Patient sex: M
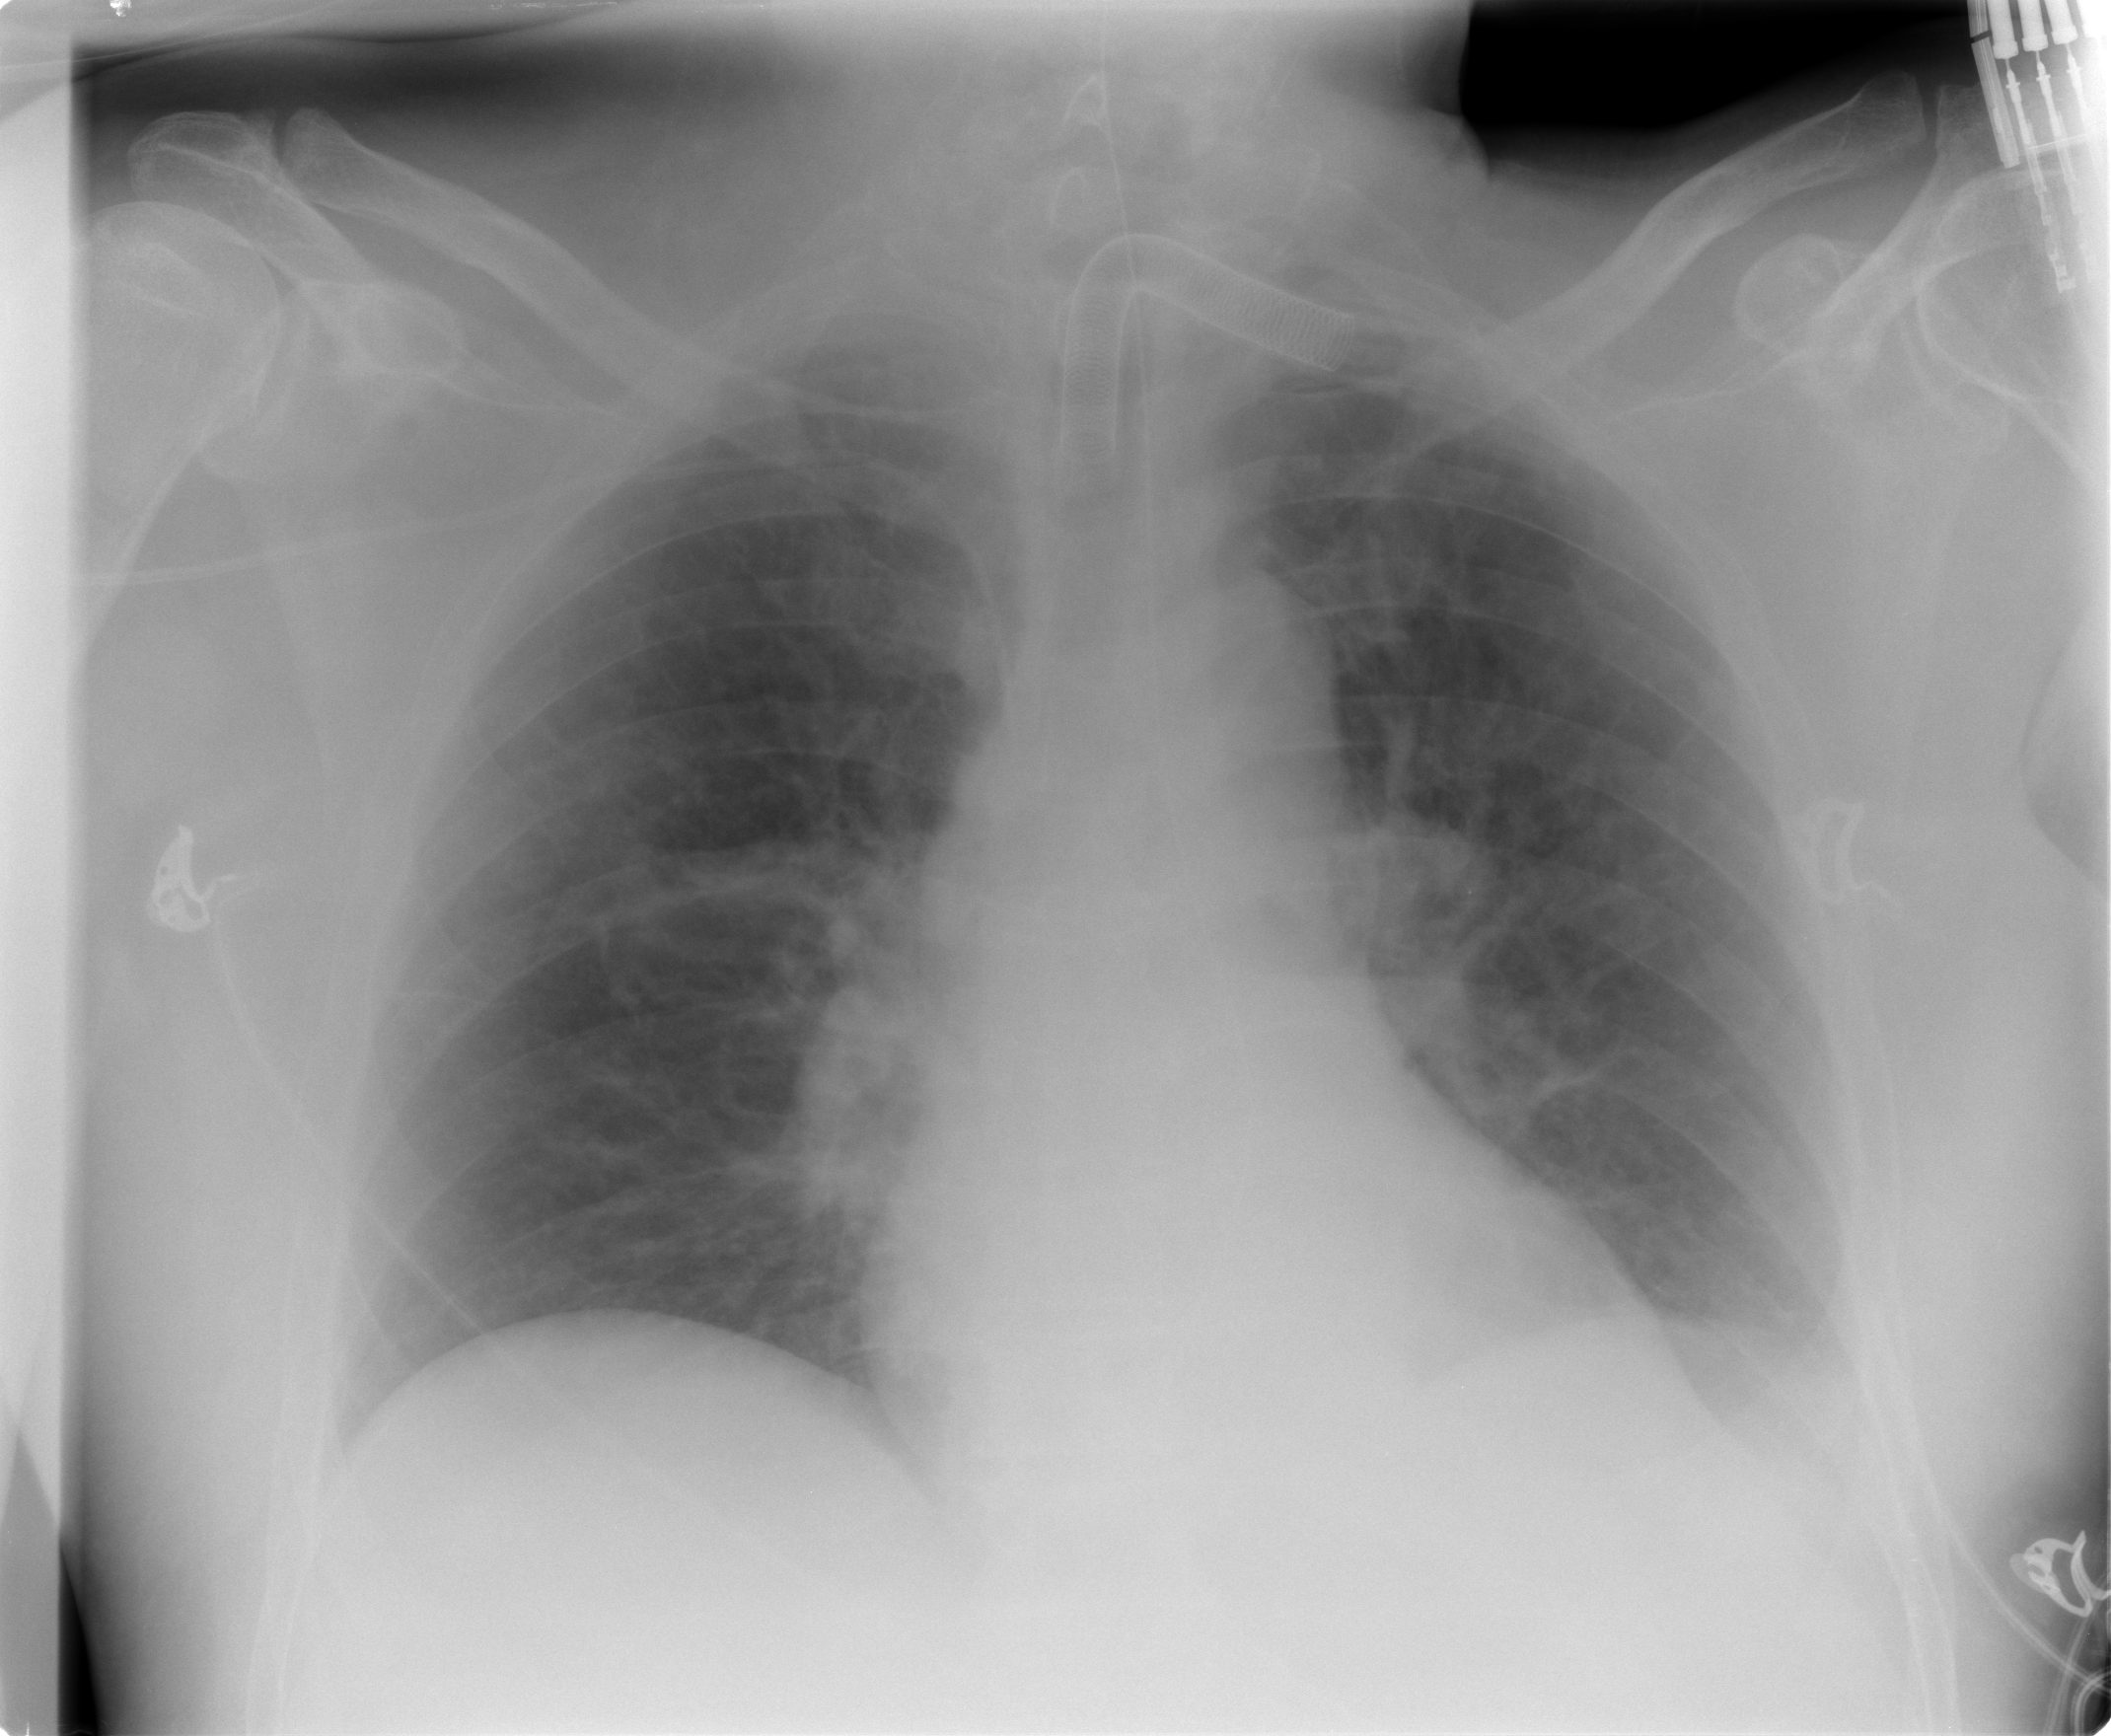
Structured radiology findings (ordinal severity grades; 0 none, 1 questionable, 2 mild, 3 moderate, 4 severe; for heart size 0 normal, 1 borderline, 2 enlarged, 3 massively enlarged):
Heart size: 0
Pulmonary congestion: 0
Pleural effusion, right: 0
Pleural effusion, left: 2
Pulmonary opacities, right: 0
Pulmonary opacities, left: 0
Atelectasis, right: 0
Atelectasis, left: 2